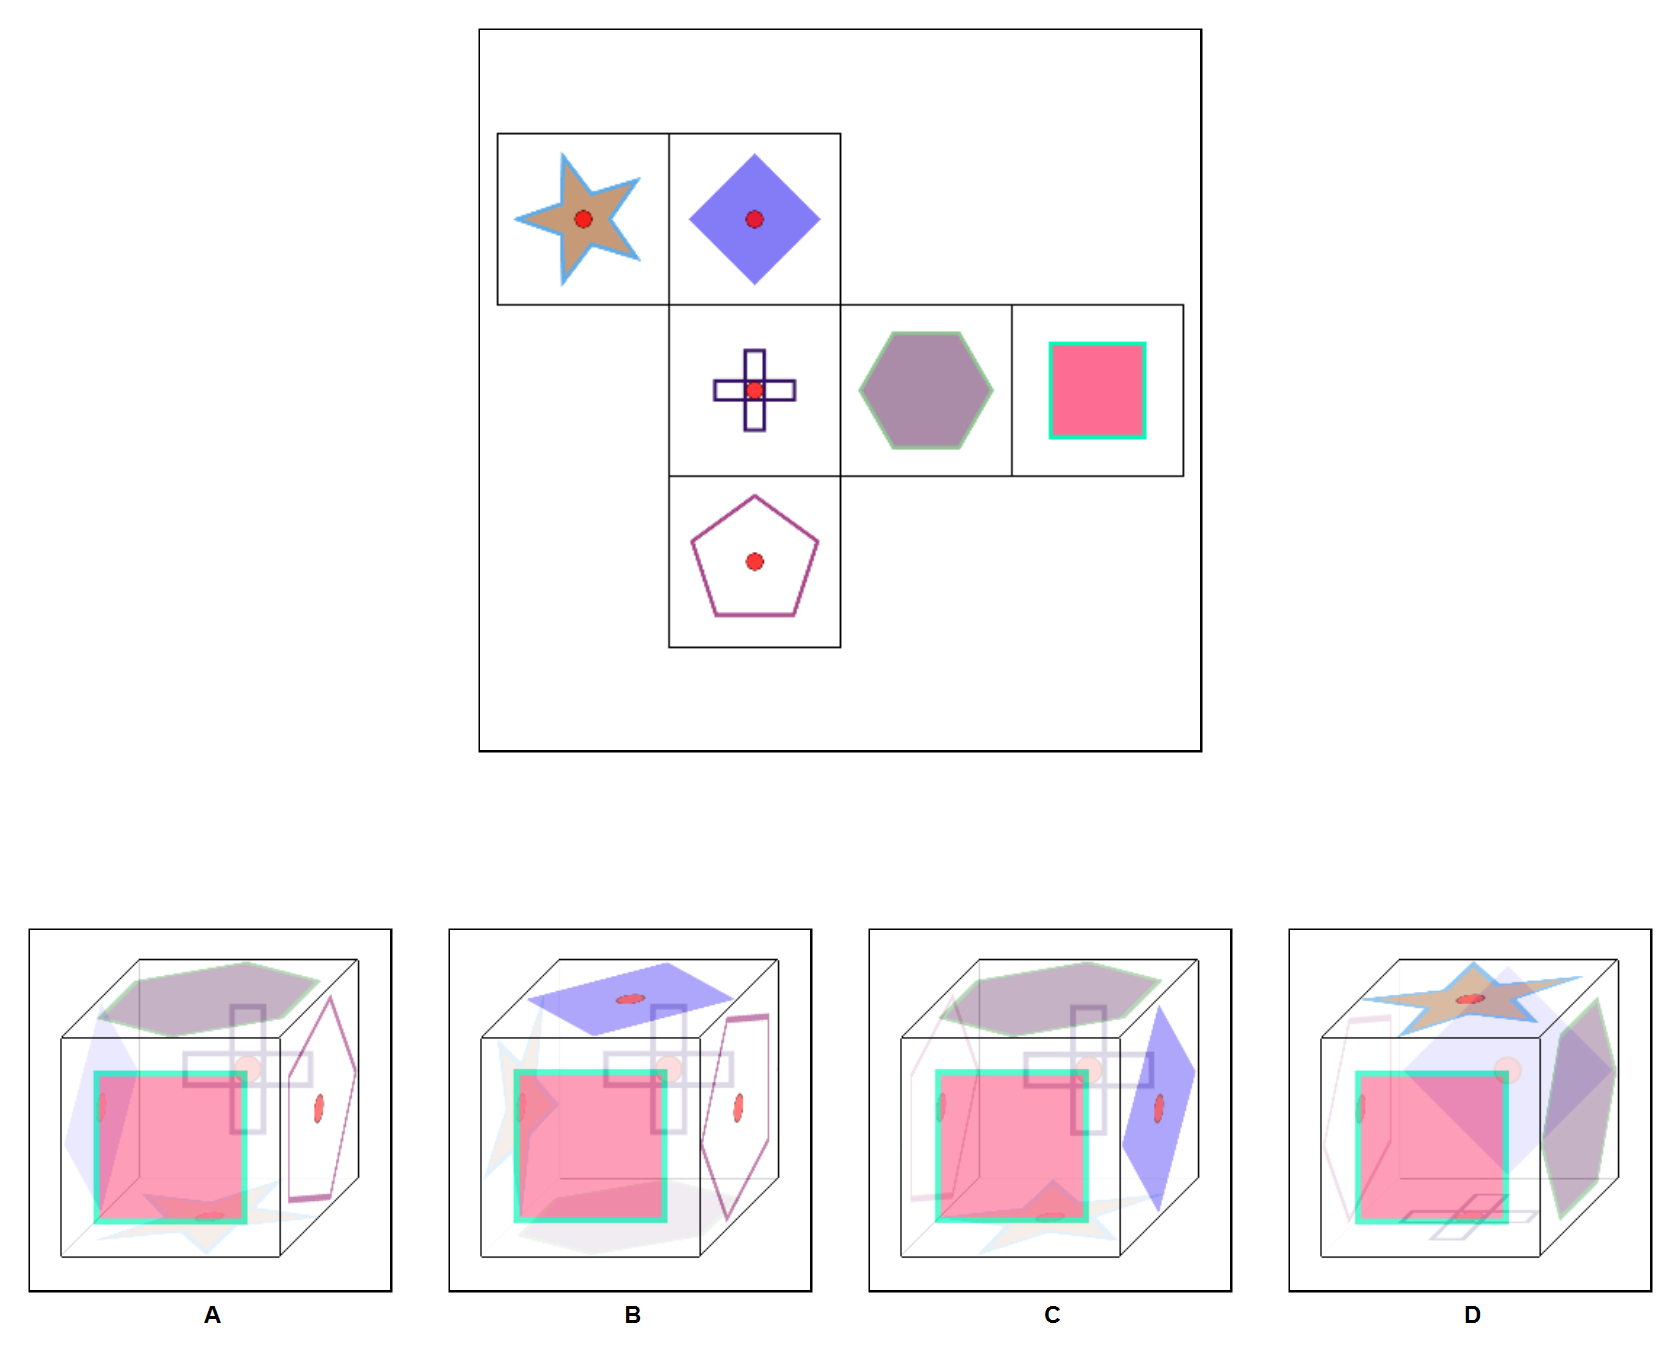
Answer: C